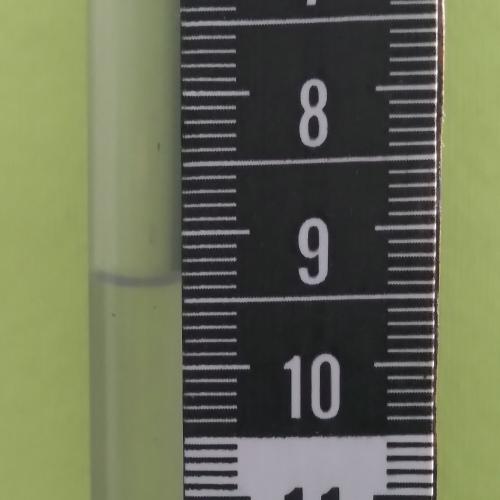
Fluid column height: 9.4 cm